Question: Have any way set font style ItalicUnderline or BoldItalicUnderline?

Thanks
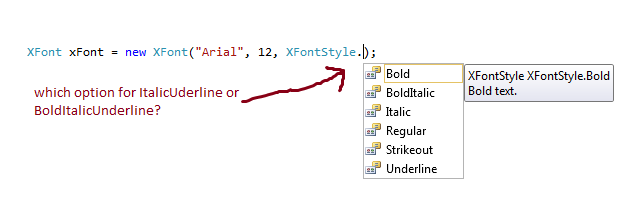
Answer: XFontStyle is an 'enum' type. You can use bitwise logic to combine values.
'''
const XFontStyle ItalicUnderline = XFontStyle.Italic | XFontStyle.Underline ;
const XFontStyle BoldItalicUnderline = XFontStyle.Bold | XFontStyle.Italic | XFontStyle.Underline ;
'''